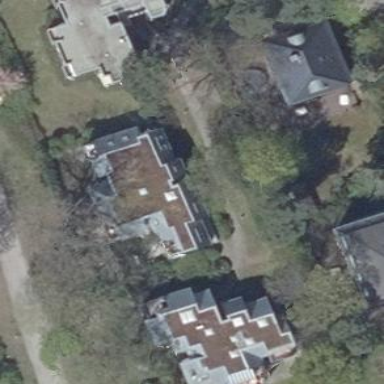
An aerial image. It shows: Residential building with quadruple saltbox roof shape.